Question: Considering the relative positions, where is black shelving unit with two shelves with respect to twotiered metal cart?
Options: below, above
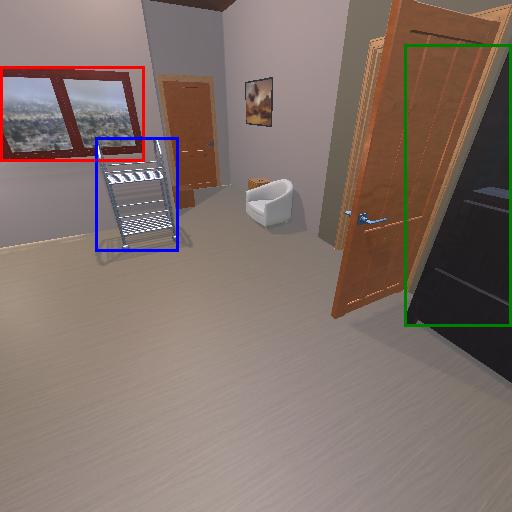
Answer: below